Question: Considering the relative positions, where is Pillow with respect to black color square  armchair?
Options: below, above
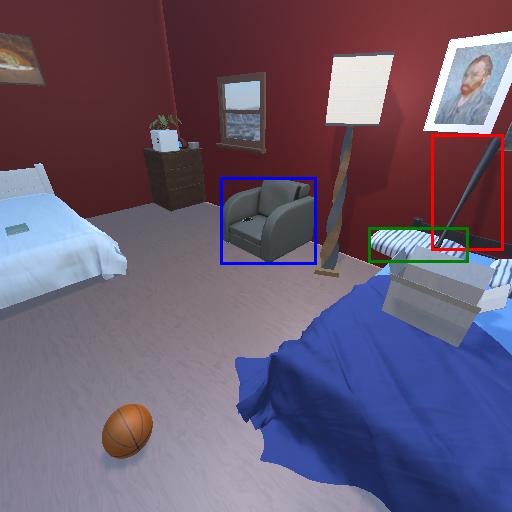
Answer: below